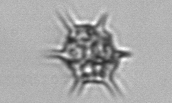
Label: Dictyocha